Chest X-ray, PA view. Patient: 89 years old, sex F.
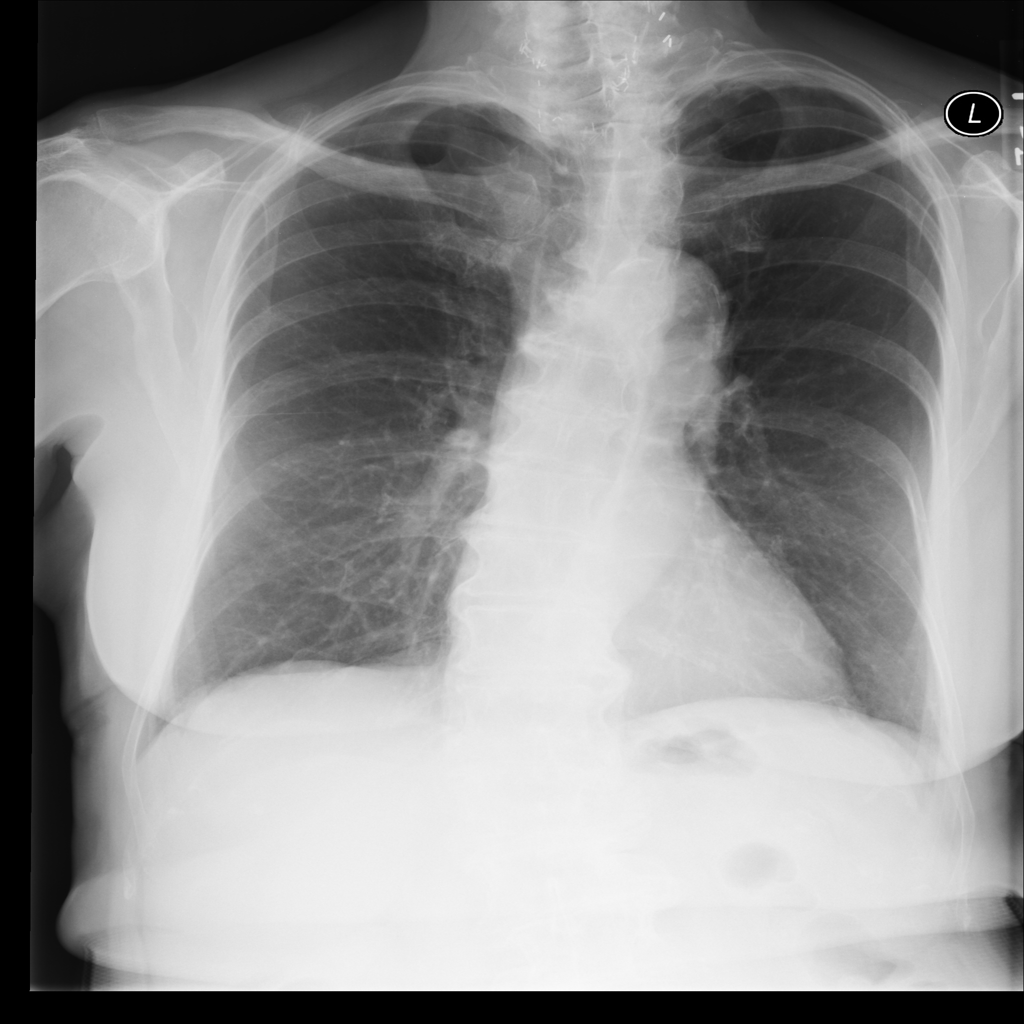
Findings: No Finding